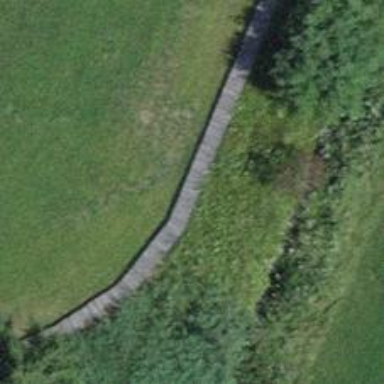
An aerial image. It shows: Boardwalk bridge over path.